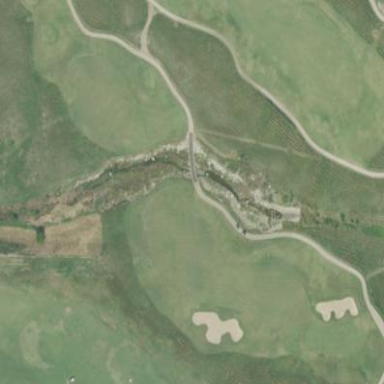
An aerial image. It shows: Water hazard in golf course. The hazard is natural water feature.